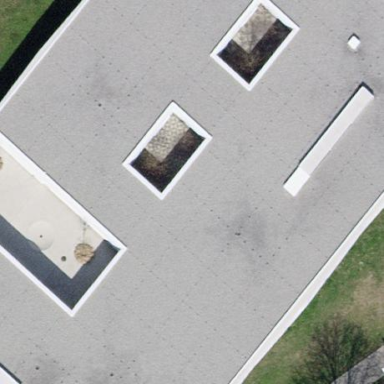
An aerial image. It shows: School building.